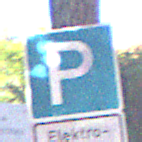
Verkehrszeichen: Parken
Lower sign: BesondereFahrzeugeUndTransportgueter11
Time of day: MorningAfternoon
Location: Outdoor (Suburban)
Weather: Clear
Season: NotSpecified
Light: Natural